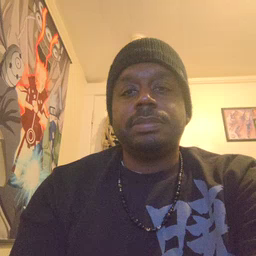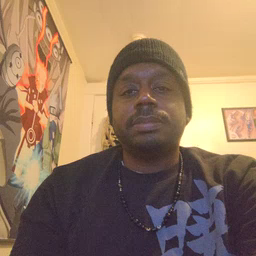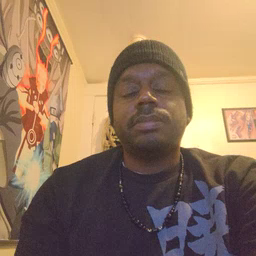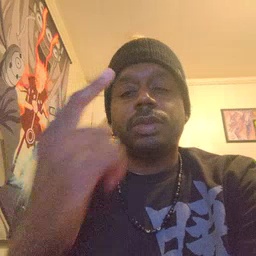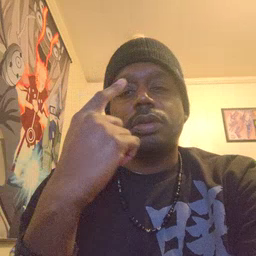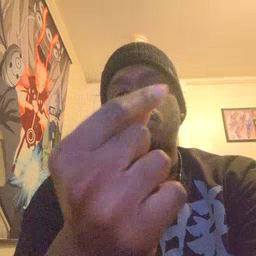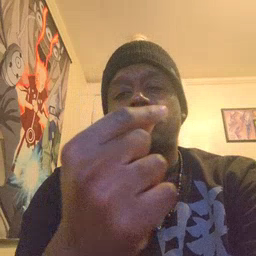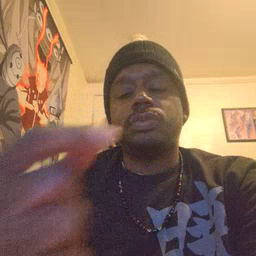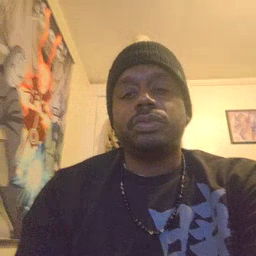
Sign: go